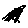
Label: star